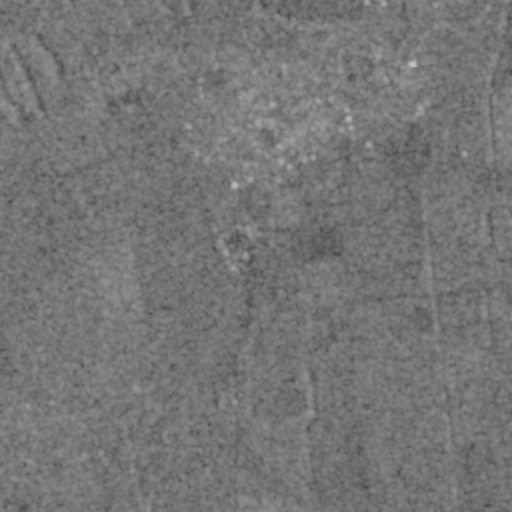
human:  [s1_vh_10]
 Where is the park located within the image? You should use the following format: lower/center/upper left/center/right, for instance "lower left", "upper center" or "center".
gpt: The park is located in the upper of the image.
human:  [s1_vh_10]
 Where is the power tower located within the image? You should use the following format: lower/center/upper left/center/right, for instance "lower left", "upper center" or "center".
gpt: The power tower is located in the lower left of the image.
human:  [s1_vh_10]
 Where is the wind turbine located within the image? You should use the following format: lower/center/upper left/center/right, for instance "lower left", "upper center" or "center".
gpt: The wind turbine is located in the lower left of the image.
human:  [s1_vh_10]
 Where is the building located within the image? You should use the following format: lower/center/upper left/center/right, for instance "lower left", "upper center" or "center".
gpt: There is no building in the image.

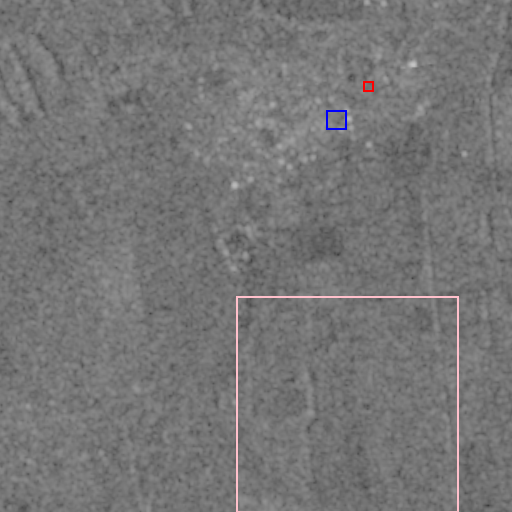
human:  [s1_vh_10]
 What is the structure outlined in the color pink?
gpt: The structure outlined in pink is a crop field.
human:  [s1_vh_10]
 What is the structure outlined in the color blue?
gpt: The structure outlined in blue is a park.
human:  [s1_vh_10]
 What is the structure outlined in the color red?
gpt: The structure outlined in red is a parking lot.
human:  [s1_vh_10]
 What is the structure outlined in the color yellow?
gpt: There is no yellow outline.